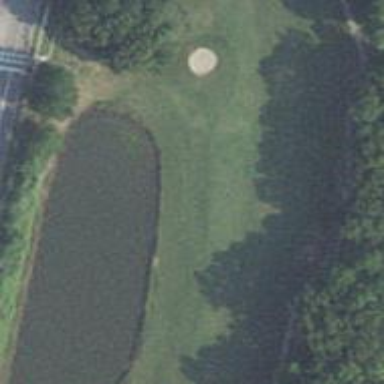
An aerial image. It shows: Golf hole.